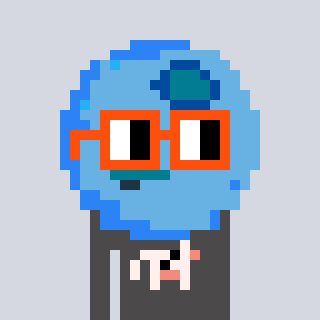
a pixel art character with square orange glasses, a blueberry-shaped head and a grayscale-colored body on a cool background